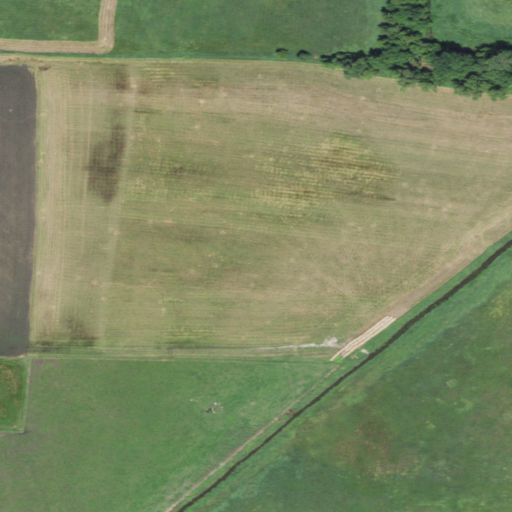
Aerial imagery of plain(s) in Minnesota named Mud Lakebed containing herbaceous wetlands, pasture, grassland, cultivated crops, woody wetlands, and barren land